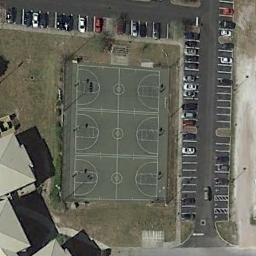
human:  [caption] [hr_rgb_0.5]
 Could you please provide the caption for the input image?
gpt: There were a lot of cars parked around the basketball court .

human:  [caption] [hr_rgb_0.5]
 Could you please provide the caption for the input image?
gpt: The basketball courts on the bare lawn are next to the parking lots and buildings .

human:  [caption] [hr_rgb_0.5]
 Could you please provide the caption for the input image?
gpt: There are three basketball courts next to a parking lot with lots of cars .

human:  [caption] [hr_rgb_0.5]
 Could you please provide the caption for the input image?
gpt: Three basketball courts surrounded by a parking lot and some buildings beside .

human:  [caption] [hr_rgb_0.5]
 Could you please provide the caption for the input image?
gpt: Many cars are in the parking lot next to the basketball courts .